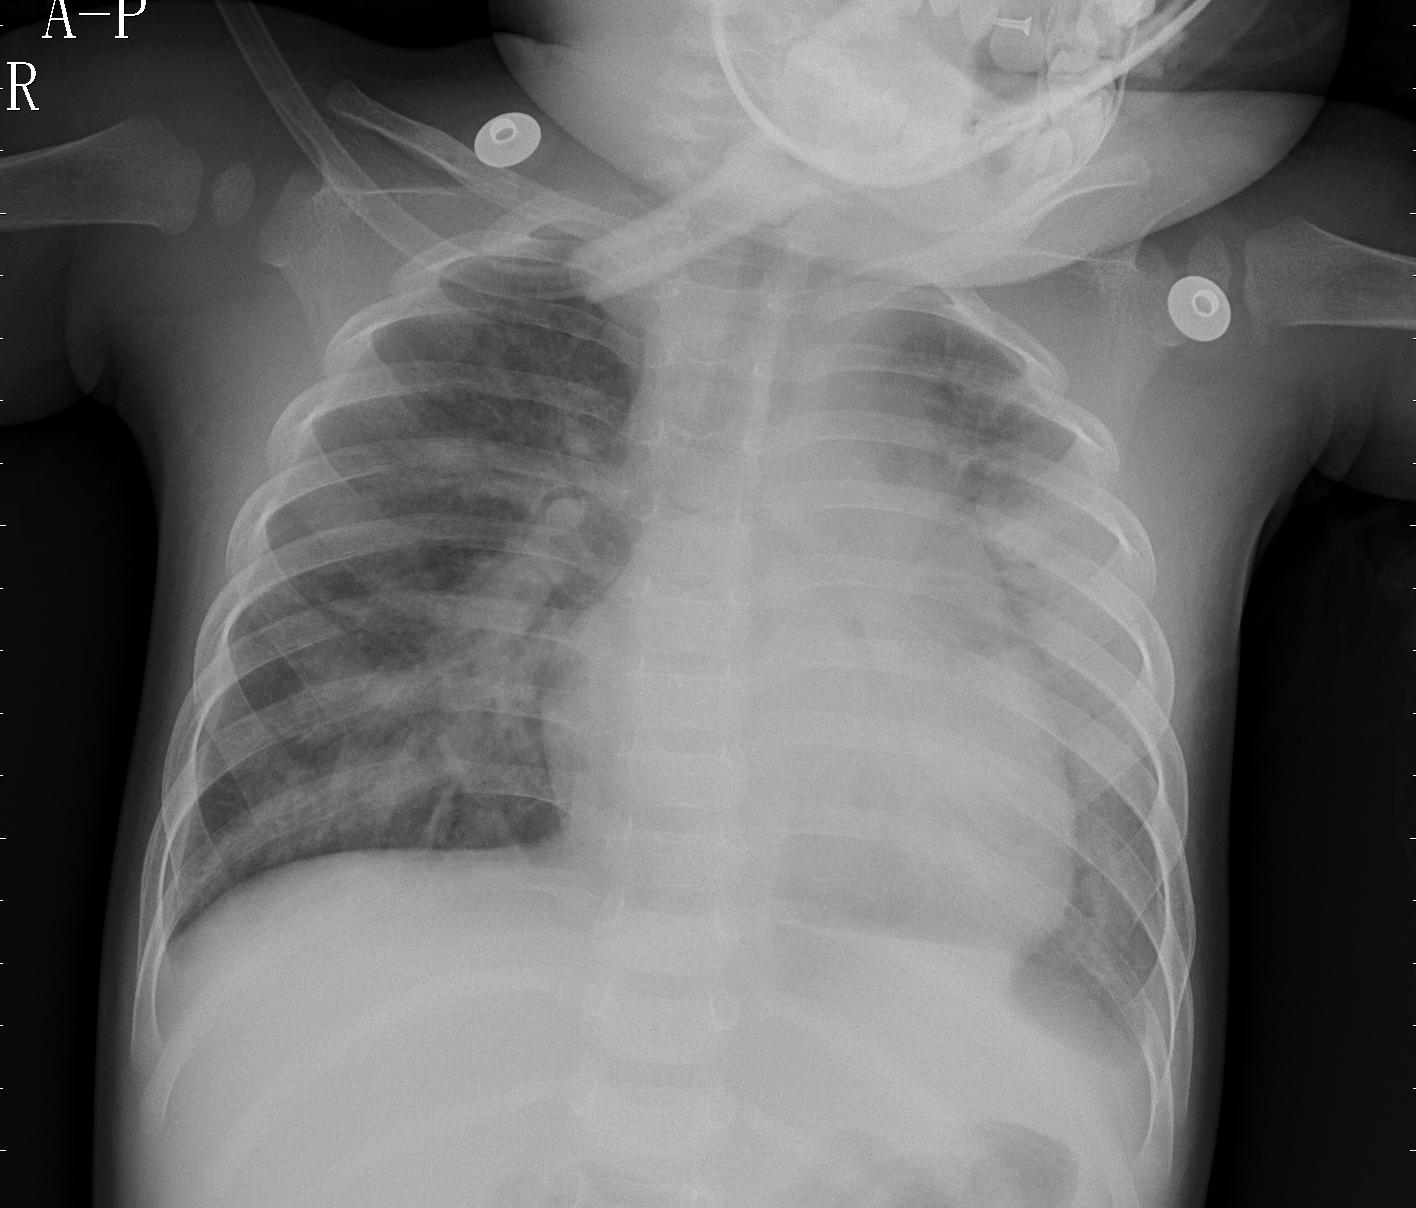
Diagnosis: PNEUMONIA